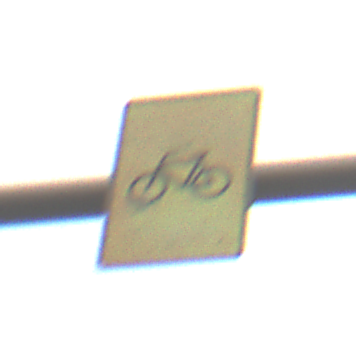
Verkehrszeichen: RadverkehrOhnePfeilsymbol
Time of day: Midday
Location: Outdoor (Nature)
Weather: Overcast
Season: NotSpecified
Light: Natural